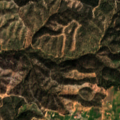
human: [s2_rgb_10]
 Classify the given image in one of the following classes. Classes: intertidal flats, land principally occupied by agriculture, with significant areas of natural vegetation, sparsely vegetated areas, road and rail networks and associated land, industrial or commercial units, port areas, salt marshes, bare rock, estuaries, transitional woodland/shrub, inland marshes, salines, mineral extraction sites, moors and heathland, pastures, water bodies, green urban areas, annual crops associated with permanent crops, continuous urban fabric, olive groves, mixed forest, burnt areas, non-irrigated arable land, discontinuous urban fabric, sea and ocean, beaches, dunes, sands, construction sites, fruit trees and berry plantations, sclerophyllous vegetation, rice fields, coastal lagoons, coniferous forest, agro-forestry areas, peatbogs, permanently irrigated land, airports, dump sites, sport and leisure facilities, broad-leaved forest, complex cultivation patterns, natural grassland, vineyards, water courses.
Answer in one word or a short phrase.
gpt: non-irrigated arable land, broad-leaved forest, transitional woodland/shrub